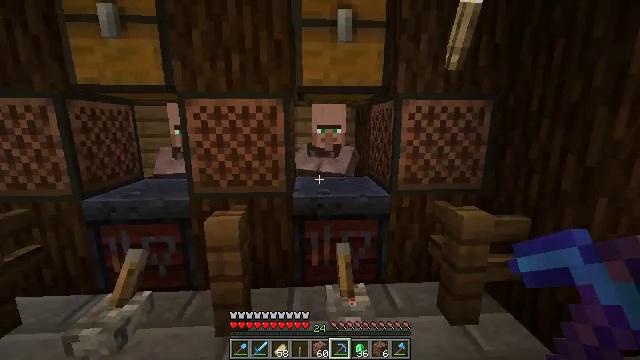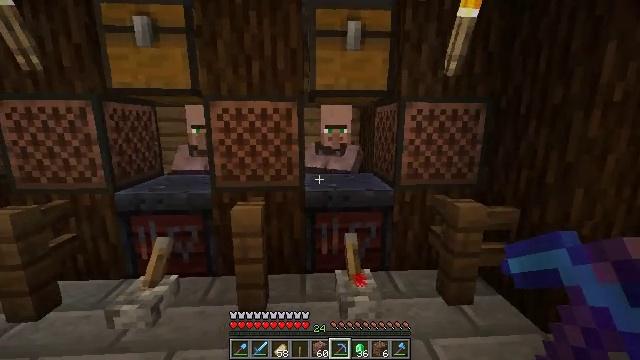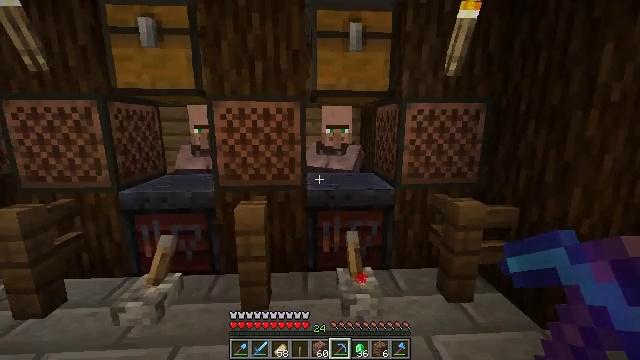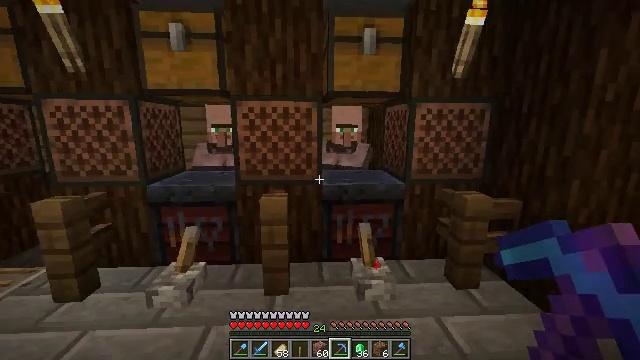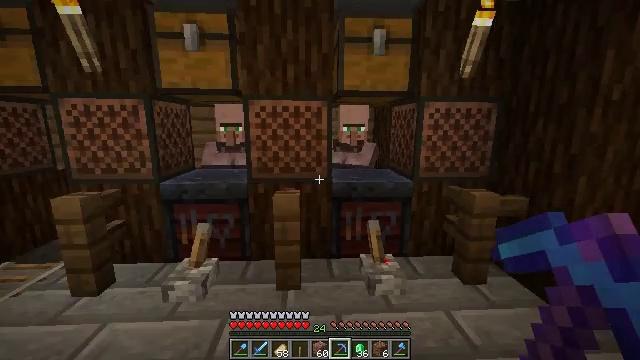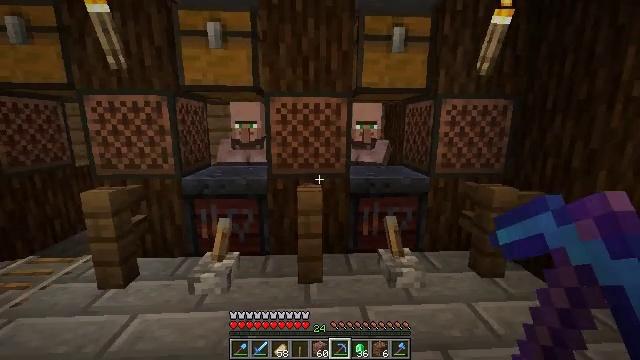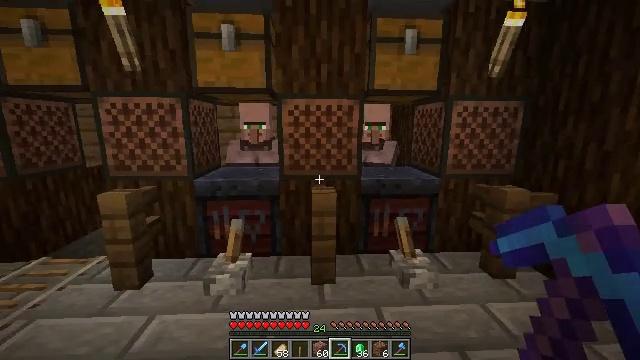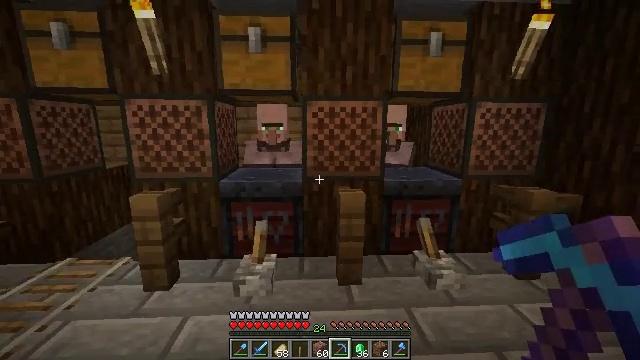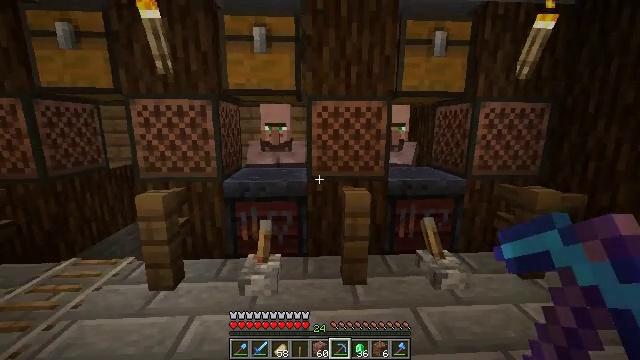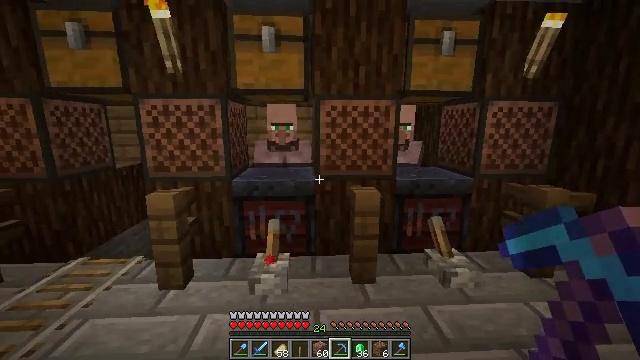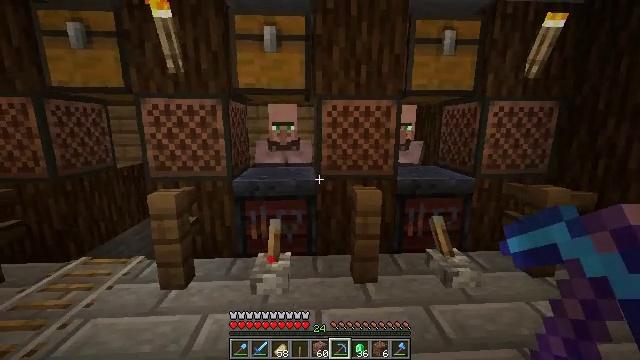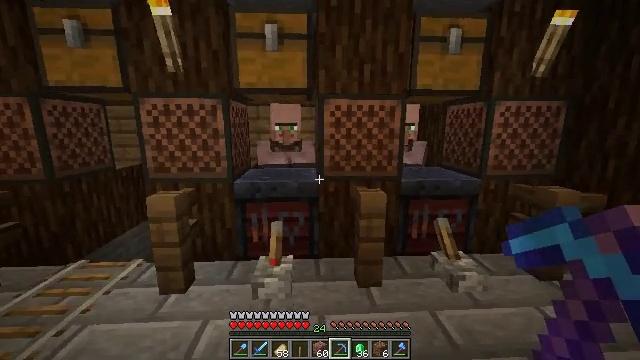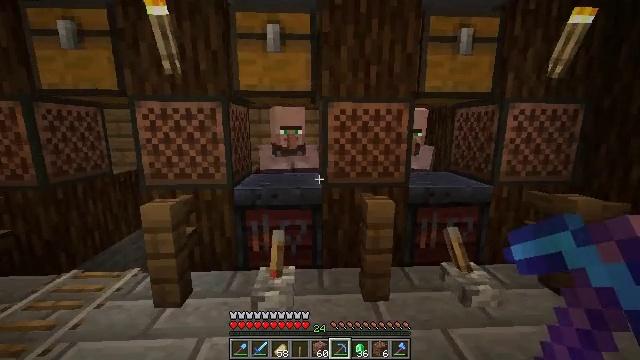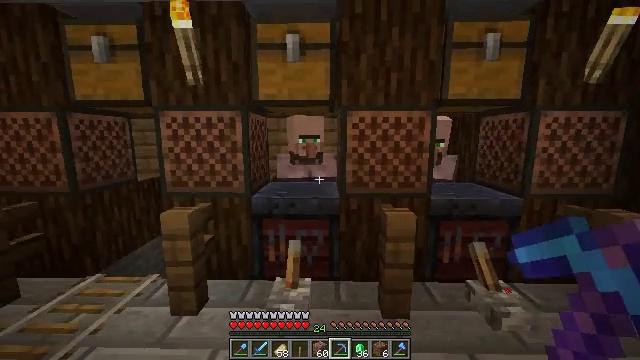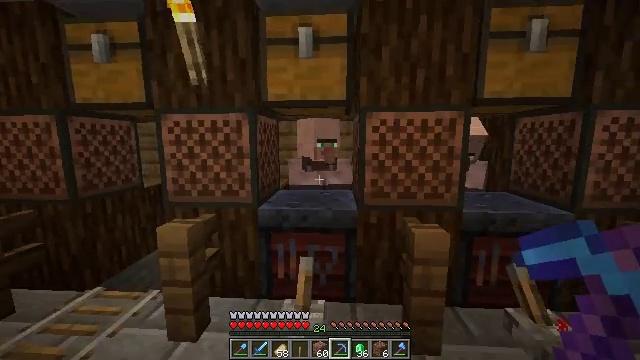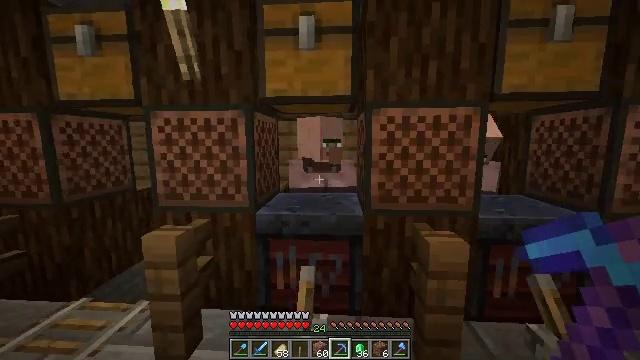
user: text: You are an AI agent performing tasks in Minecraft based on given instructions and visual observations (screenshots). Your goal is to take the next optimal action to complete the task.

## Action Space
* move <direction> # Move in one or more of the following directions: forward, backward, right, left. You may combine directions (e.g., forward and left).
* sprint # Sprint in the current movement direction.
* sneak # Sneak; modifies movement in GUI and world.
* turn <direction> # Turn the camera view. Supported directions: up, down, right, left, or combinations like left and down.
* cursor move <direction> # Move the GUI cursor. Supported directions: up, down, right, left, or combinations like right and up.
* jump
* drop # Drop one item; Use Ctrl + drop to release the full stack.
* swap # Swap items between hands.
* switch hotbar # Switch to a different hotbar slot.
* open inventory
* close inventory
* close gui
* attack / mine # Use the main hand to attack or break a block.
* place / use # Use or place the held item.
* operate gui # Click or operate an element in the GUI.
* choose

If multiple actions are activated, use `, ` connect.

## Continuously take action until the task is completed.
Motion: motion action
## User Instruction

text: Use the crafting table to make a diamond shovel.
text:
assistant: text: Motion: move back and move left
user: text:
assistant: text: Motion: move back and move left
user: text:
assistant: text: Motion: move left
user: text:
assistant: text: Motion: move left
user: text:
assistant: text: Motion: move left
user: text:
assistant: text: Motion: move left
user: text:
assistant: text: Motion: no_op
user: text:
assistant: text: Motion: no_op
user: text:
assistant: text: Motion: no_op
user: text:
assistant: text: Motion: no_op
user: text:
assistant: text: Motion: move forward
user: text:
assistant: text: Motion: move forward
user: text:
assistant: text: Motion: move forward, turn left and up
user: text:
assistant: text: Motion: move forward, turn left
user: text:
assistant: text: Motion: move forward
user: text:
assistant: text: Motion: move forward
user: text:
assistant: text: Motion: move forward
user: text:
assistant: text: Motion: move forward
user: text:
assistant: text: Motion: move forward
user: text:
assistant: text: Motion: move forward
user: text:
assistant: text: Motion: move forward
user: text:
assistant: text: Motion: turn right
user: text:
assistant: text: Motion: no_op
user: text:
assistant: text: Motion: no_op
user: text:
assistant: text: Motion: no_op
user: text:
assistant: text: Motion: use / place
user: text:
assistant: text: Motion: use / place
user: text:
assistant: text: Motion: use / place
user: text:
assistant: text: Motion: no_op
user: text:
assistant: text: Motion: no_op